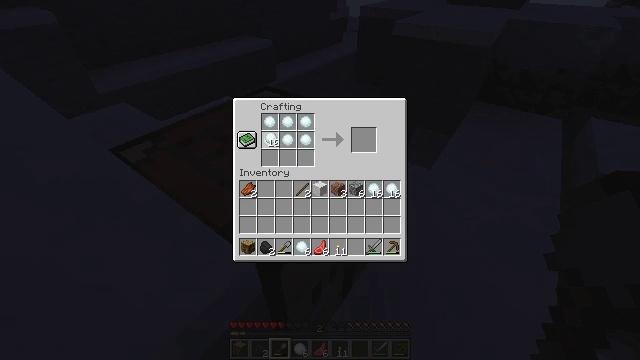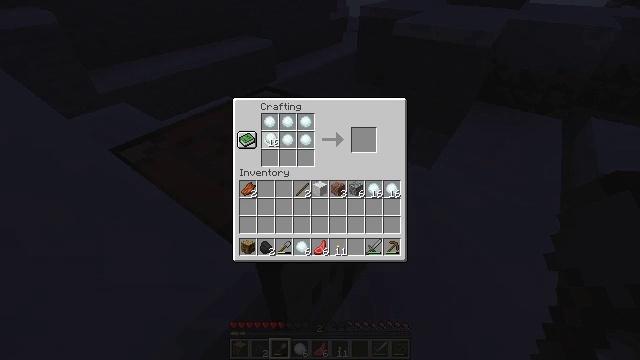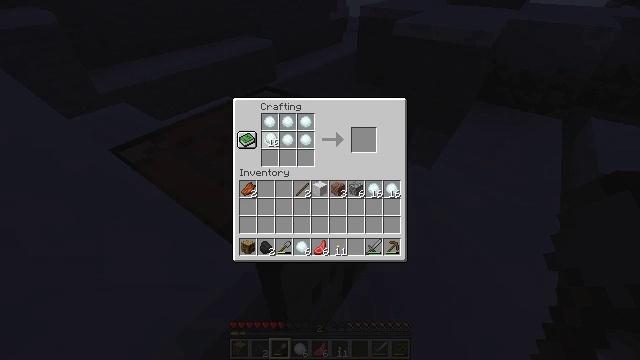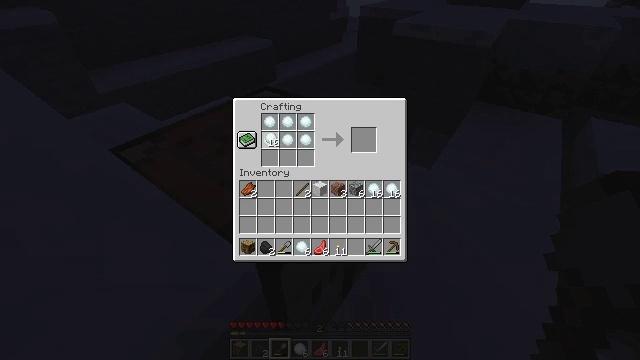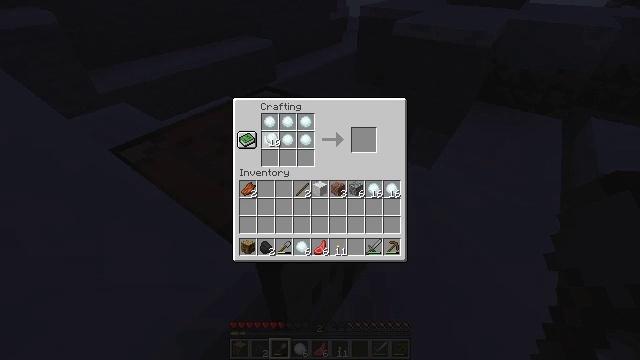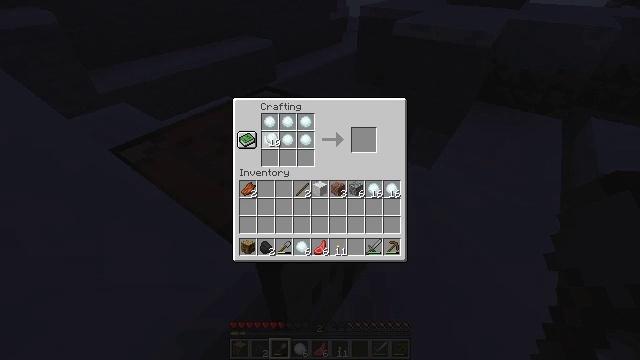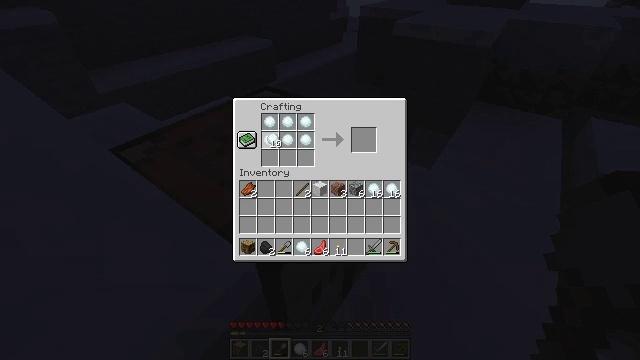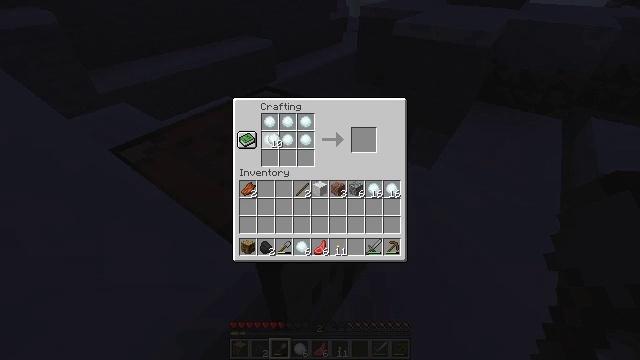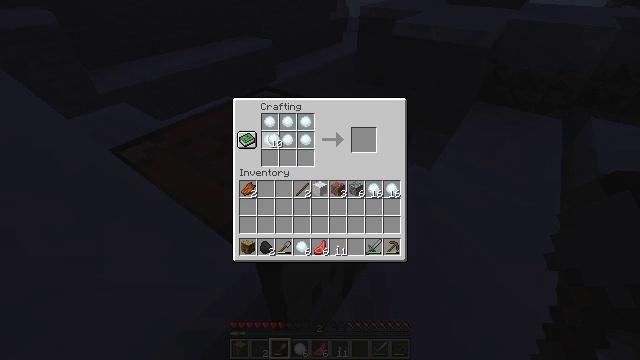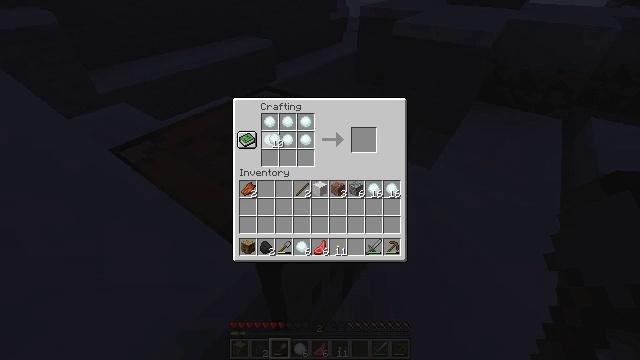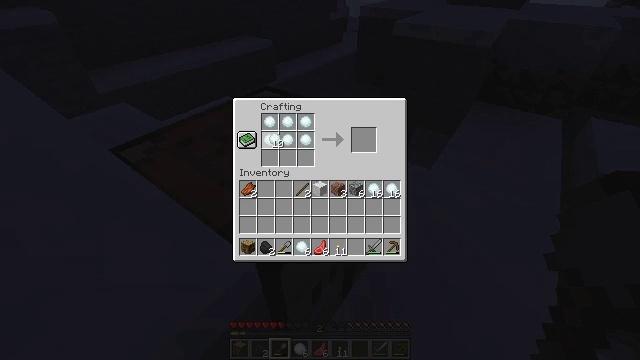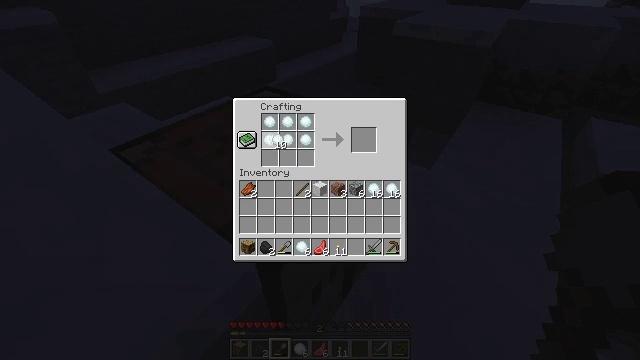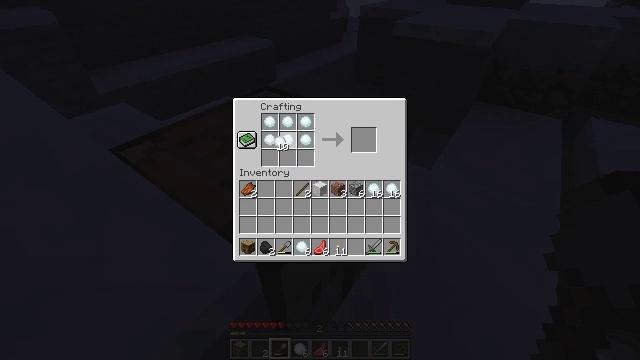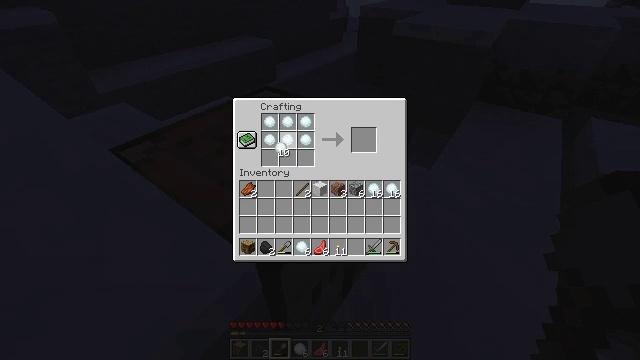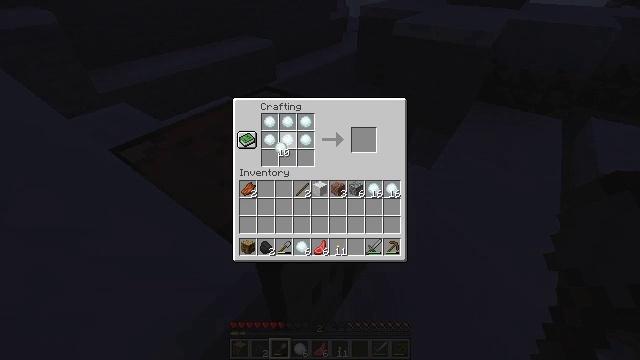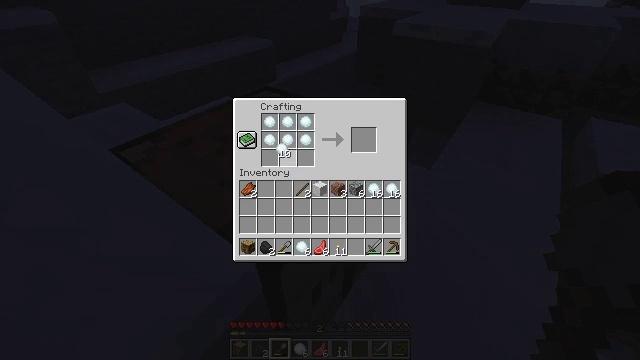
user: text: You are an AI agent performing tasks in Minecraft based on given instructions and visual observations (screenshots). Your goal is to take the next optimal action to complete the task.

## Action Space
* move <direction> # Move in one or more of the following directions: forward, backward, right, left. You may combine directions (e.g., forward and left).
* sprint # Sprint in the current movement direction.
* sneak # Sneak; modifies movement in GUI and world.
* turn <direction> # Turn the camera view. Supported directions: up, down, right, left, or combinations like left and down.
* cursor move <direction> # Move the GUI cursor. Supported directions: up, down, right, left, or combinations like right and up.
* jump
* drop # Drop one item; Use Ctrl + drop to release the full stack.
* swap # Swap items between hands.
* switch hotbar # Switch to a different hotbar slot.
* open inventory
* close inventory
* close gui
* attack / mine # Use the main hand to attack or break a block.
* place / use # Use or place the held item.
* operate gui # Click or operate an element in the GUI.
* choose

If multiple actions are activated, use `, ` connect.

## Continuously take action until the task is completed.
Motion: motion action
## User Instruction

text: Create a snow block using snowballs.
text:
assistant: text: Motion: no_op
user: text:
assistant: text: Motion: no_op
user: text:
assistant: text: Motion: no_op
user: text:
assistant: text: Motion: no_op
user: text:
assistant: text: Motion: no_op
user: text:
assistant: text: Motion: no_op
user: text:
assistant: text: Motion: no_op
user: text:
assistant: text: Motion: no_op
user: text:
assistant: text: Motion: no_op
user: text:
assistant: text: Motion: no_op
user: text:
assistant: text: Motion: no_op
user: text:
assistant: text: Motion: no_op
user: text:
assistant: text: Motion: no_op
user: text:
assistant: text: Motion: no_op
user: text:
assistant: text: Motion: no_op
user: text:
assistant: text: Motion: no_op
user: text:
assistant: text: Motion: no_op
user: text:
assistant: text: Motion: choose
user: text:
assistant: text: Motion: choose
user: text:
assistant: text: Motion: choose
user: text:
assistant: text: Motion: choose
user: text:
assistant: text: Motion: choose
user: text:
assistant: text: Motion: choose
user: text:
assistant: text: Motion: no_op
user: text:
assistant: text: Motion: no_op
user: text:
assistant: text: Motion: no_op
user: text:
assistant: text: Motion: no_op
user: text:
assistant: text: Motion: no_op
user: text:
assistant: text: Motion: no_op
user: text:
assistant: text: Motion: no_op